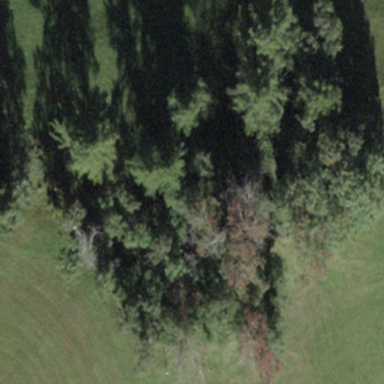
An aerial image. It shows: Forest area.